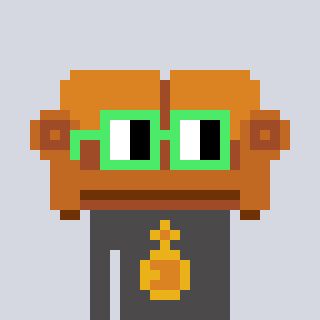
a pixel art character with square light green glasses, a couch-shaped head and a grayscale-colored body on a cool background